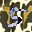
Label: 5